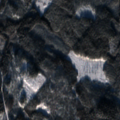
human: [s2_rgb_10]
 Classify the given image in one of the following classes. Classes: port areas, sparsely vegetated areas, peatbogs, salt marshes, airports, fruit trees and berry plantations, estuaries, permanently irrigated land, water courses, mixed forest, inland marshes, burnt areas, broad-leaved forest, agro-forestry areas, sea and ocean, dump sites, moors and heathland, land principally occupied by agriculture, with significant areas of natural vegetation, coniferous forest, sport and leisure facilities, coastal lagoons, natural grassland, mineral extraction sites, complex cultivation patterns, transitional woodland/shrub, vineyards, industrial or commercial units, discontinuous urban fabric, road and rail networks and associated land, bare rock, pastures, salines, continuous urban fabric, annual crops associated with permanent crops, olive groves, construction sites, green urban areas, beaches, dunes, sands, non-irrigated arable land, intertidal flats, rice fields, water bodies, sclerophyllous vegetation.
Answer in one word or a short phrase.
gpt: land principally occupied by agriculture, with significant areas of natural vegetation, coniferous forest, mixed forest, transitional woodland/shrub